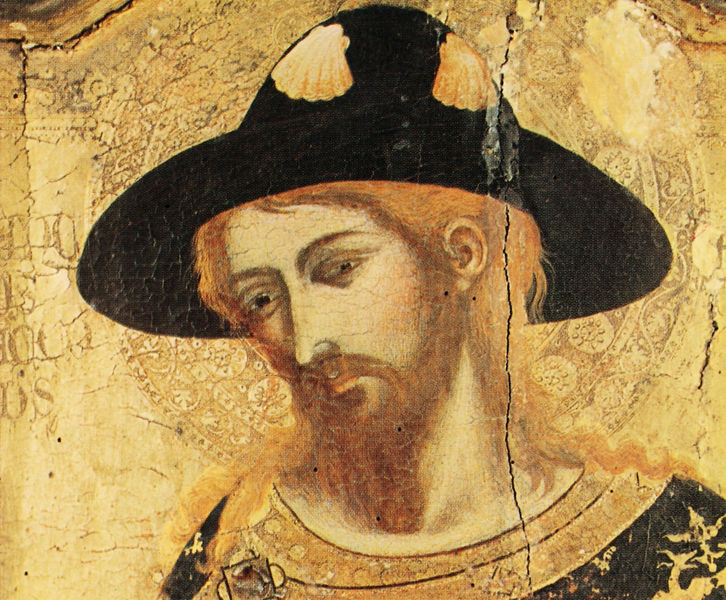
Titel: Retabel Santiago el Mayor aus dem Konvent Jonqueres in Barcelona
Künstler: Arnau Bassa
Standort: Fundort: Barcelona, convento de Jonqueres (EU - E)
Institution: Museo Diocesano, Barcelona
Schlagwörter: gemälde, kopf, mann, gelb, ocker, ausschnitt, haar, hut, mund, nase, ohr, orange, schwarz, rot, tier, muster, bart, jung, augen, gesicht, kragen, vollbart, portrait, gewand, gold, haare, locken, schrift, mauer, wandmalerei, spitzbart, heiligenschein, nimbus, christus, jesus, mittelalter, heiliger, muschel, fresko, muscheln, fresco, goldgrund, ikone, drache, riss, jakobsmuscheln, jakobsweg, pilger, beschädigt, rotes haar, jakob, punzen, jacobus, jakobus, langes haar, gld, roter bart, al secco, jacobsmuscheln, schwarzer hut, judenhut, punzierungen, kacobus, brauenase, eohr, san sebastian, golddrund